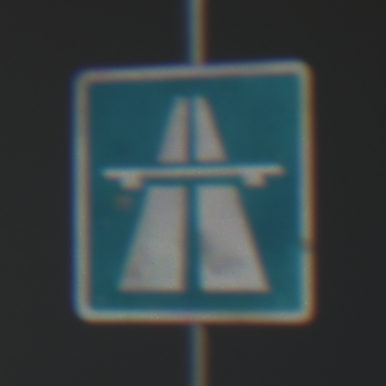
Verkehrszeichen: Autobahn
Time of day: MorningAfternoon
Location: Outdoor (Urban)
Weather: Clear
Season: NotSpecified
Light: Natural